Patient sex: F
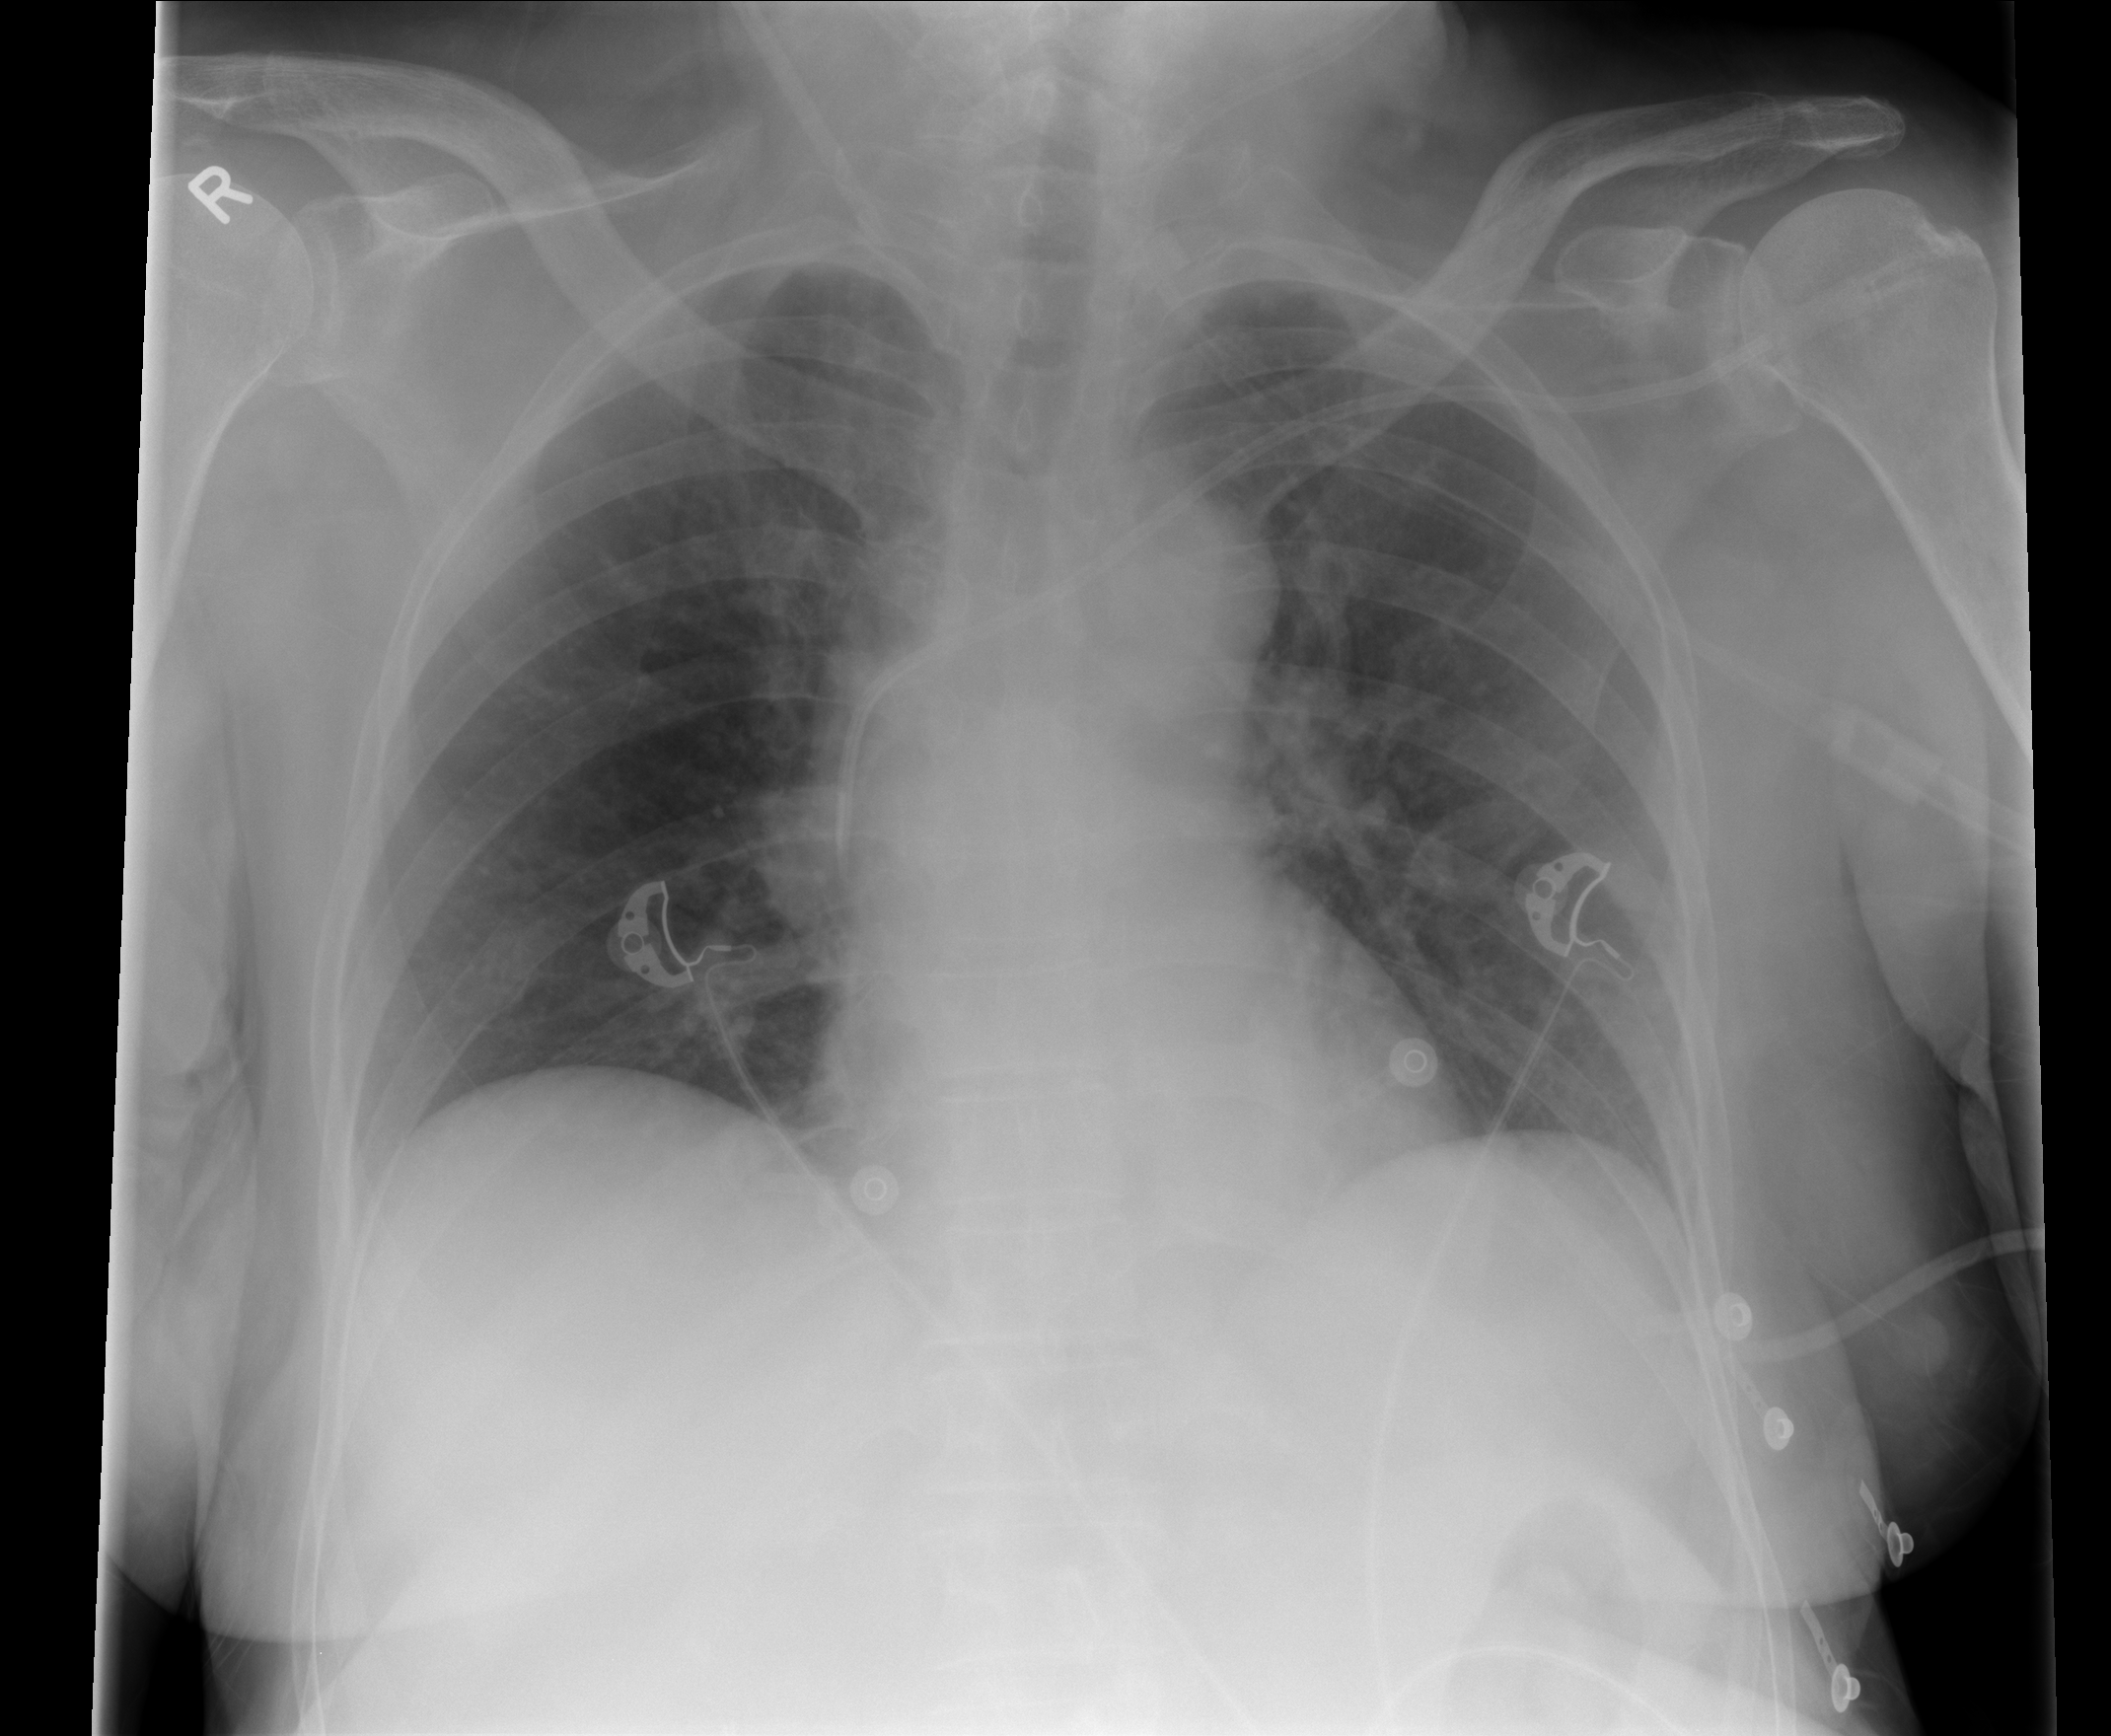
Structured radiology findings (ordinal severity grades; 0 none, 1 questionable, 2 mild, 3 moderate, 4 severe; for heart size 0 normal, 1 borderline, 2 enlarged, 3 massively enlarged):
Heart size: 0
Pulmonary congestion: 2
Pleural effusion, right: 1
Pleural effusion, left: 0
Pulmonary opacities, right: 0
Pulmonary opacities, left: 0
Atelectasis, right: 1
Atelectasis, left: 0